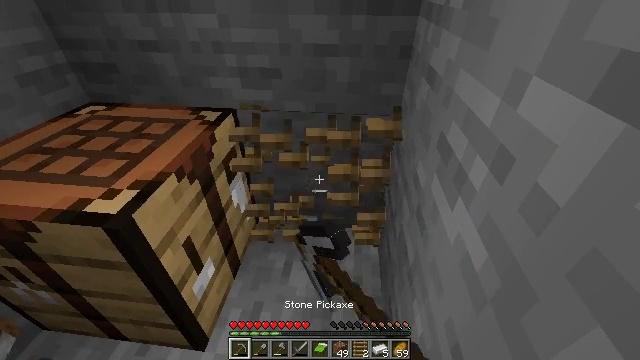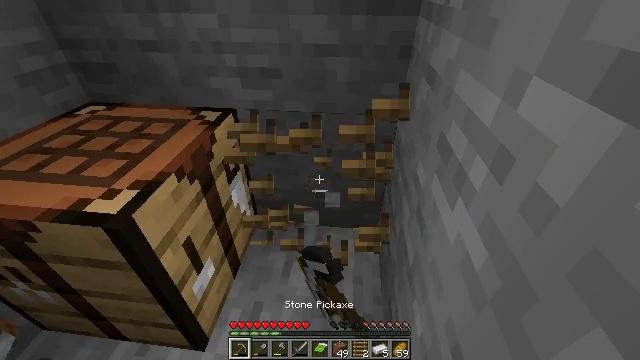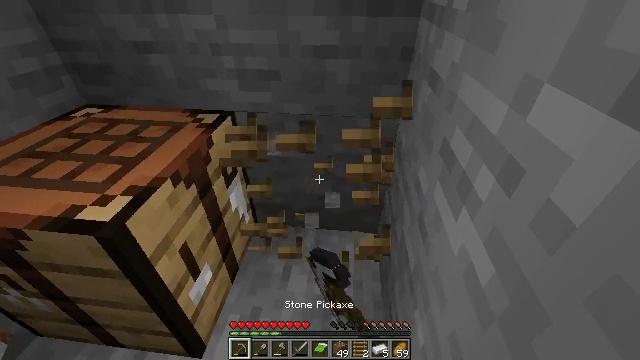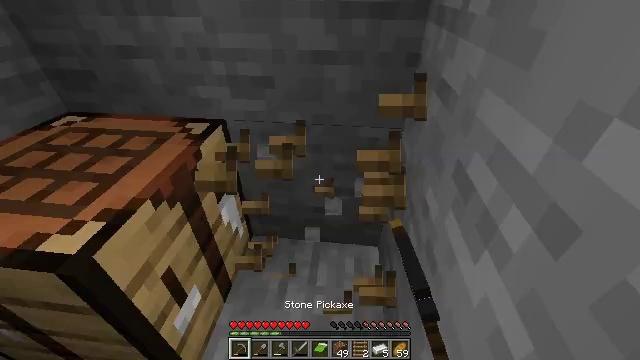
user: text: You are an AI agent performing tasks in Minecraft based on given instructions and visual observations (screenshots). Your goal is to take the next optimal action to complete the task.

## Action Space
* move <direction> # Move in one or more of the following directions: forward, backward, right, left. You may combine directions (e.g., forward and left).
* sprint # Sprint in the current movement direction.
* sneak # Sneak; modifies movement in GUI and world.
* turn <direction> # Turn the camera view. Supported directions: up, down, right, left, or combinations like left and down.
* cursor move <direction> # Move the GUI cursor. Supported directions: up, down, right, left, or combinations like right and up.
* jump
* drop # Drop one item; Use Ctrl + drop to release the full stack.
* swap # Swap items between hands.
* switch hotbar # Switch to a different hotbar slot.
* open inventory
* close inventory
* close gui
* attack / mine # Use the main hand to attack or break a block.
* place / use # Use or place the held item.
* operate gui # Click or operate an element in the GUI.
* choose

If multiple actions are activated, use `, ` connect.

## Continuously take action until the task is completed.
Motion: motion action
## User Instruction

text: Collect the ladder block.
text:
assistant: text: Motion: attack / mine
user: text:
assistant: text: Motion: move forward, attack / mine
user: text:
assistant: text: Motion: move forward, attack / mine
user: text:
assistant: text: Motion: no_op